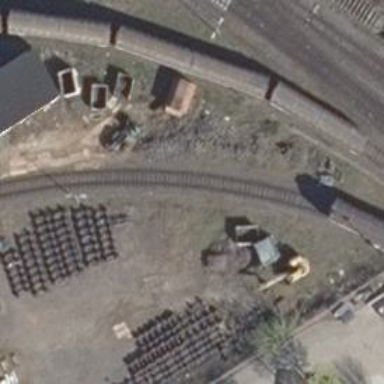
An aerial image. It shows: Rail spur service.